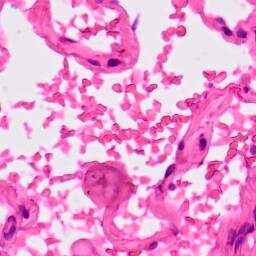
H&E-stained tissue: Lung